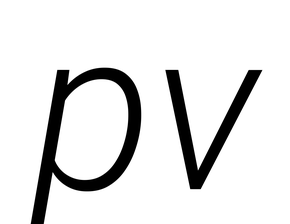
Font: Roboto-Italic_Light_Italic